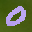
Label: 0